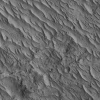
Atmospheric dust classification: not_dusty